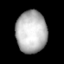
Tissue: lung
Cell type: Myeloid cells
Senescence score: 0.5417
Nuclear area (px): 1269
Mean DAPI intensity: 182.5